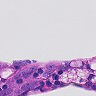
Metastatic tissue present: yes